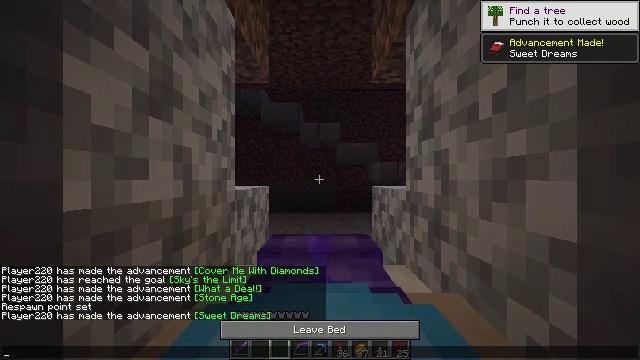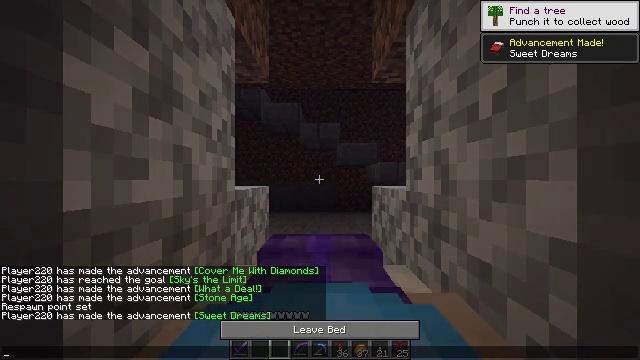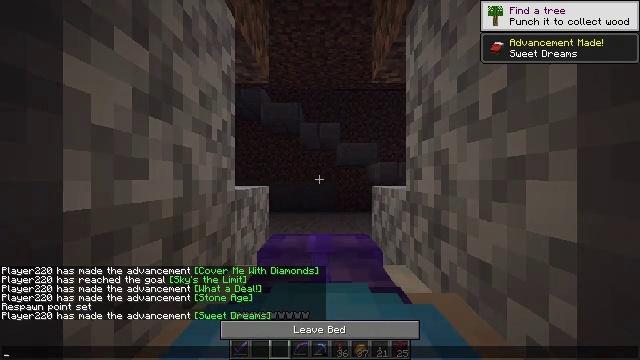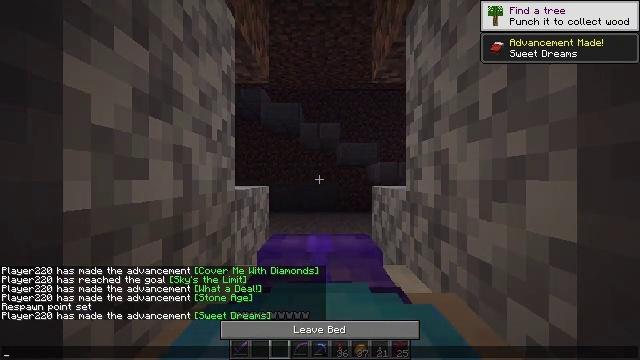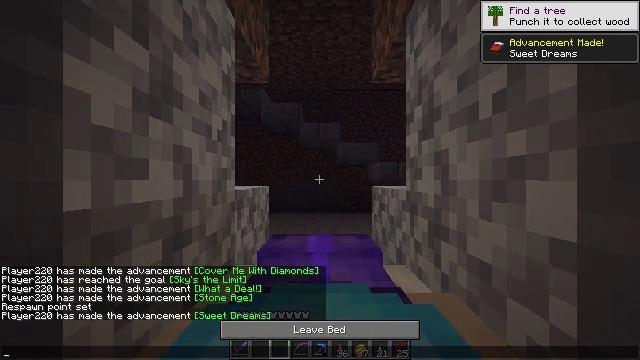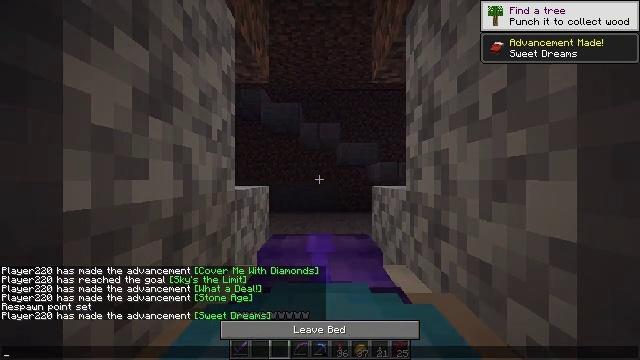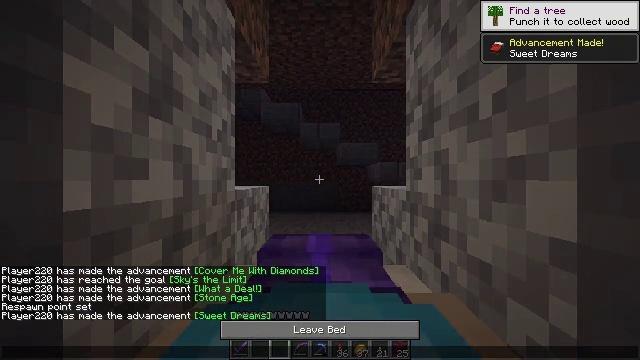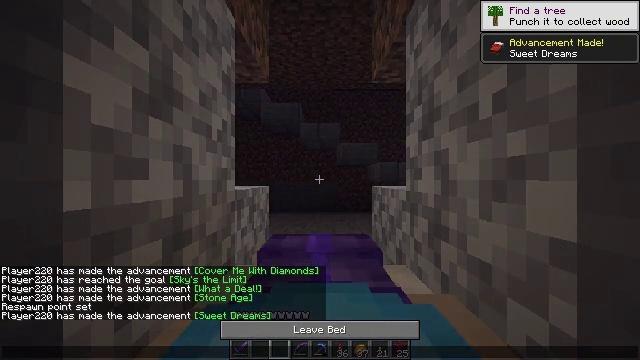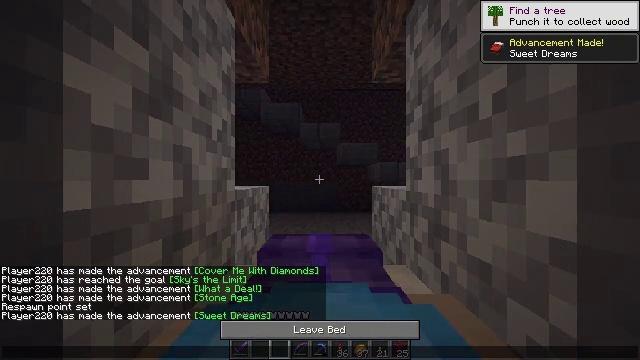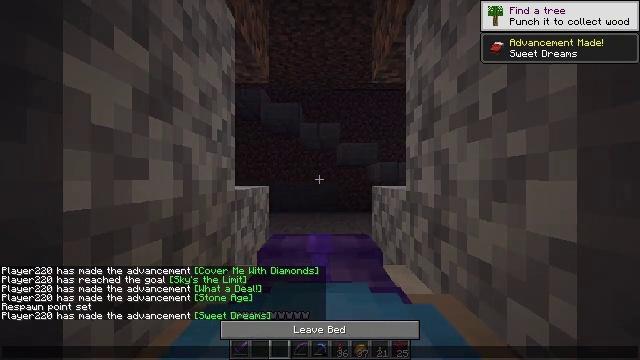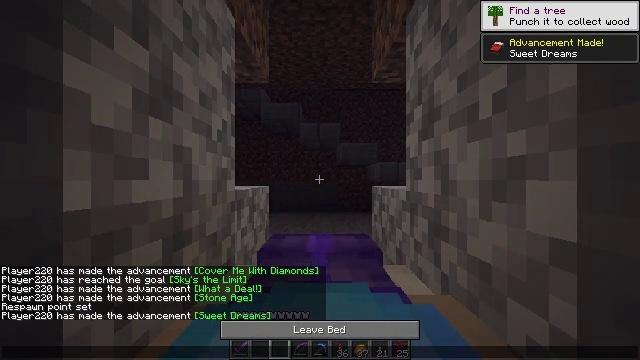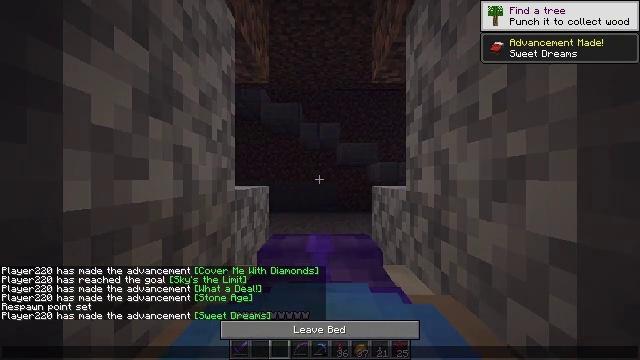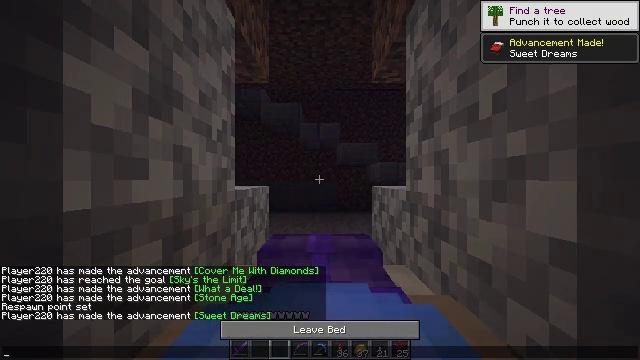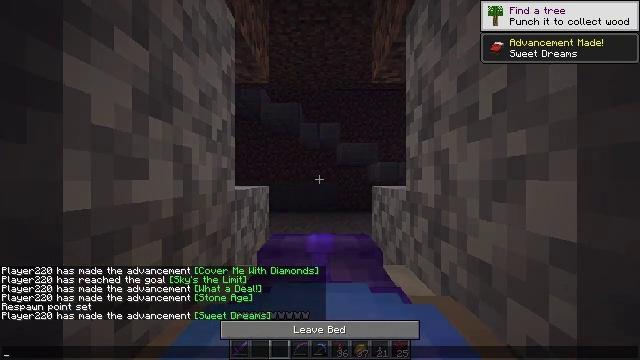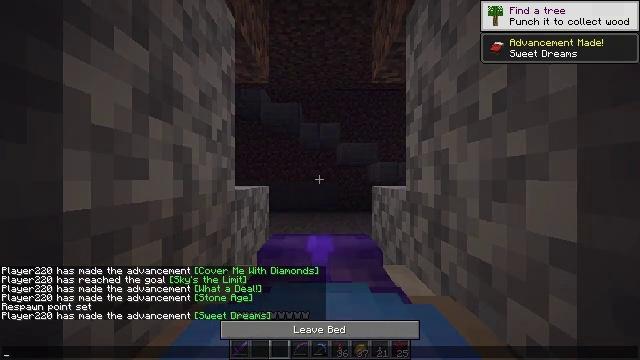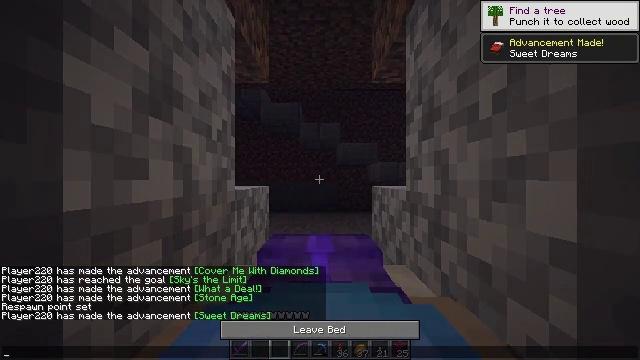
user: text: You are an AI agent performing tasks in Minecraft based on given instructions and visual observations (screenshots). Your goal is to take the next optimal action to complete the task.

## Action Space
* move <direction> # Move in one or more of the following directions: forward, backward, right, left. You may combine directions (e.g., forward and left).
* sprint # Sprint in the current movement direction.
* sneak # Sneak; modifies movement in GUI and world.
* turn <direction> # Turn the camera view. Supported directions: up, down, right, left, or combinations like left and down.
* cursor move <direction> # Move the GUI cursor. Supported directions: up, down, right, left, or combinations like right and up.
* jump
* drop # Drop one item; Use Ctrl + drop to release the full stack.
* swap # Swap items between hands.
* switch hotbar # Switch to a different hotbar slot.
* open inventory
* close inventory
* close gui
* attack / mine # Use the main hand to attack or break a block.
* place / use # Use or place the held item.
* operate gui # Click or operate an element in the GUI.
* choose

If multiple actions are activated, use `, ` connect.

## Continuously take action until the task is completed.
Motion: motion action
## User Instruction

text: Remove the oak wall sign from the wall.
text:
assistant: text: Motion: no_op
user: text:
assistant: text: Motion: no_op
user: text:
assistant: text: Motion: no_op
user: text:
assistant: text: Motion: no_op
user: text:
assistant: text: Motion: no_op
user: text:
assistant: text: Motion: no_op
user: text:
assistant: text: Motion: no_op
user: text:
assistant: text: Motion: no_op
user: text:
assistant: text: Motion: no_op
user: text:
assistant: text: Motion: no_op
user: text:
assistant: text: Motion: no_op
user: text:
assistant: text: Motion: no_op
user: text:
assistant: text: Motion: no_op
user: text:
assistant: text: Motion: no_op
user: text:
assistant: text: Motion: no_op
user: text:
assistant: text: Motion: no_op
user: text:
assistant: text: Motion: no_op
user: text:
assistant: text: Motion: no_op
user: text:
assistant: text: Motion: no_op
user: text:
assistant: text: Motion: no_op
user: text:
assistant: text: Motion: no_op
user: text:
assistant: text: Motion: no_op
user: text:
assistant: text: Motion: no_op
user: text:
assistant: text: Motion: no_op
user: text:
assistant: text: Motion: no_op
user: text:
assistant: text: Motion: no_op
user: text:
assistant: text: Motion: no_op
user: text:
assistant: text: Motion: no_op
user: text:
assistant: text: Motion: no_op
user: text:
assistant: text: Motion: no_op